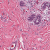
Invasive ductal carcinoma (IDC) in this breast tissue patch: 0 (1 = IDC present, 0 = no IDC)